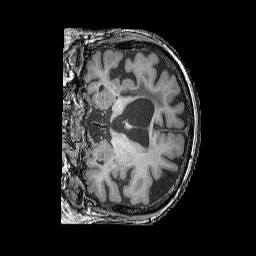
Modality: T1w
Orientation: coronal
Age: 63
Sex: female
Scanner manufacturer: siemens
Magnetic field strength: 3 T
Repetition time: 2.25 s
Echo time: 0.00411 s